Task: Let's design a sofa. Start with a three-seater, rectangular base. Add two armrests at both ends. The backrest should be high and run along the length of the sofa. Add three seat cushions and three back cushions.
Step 92:
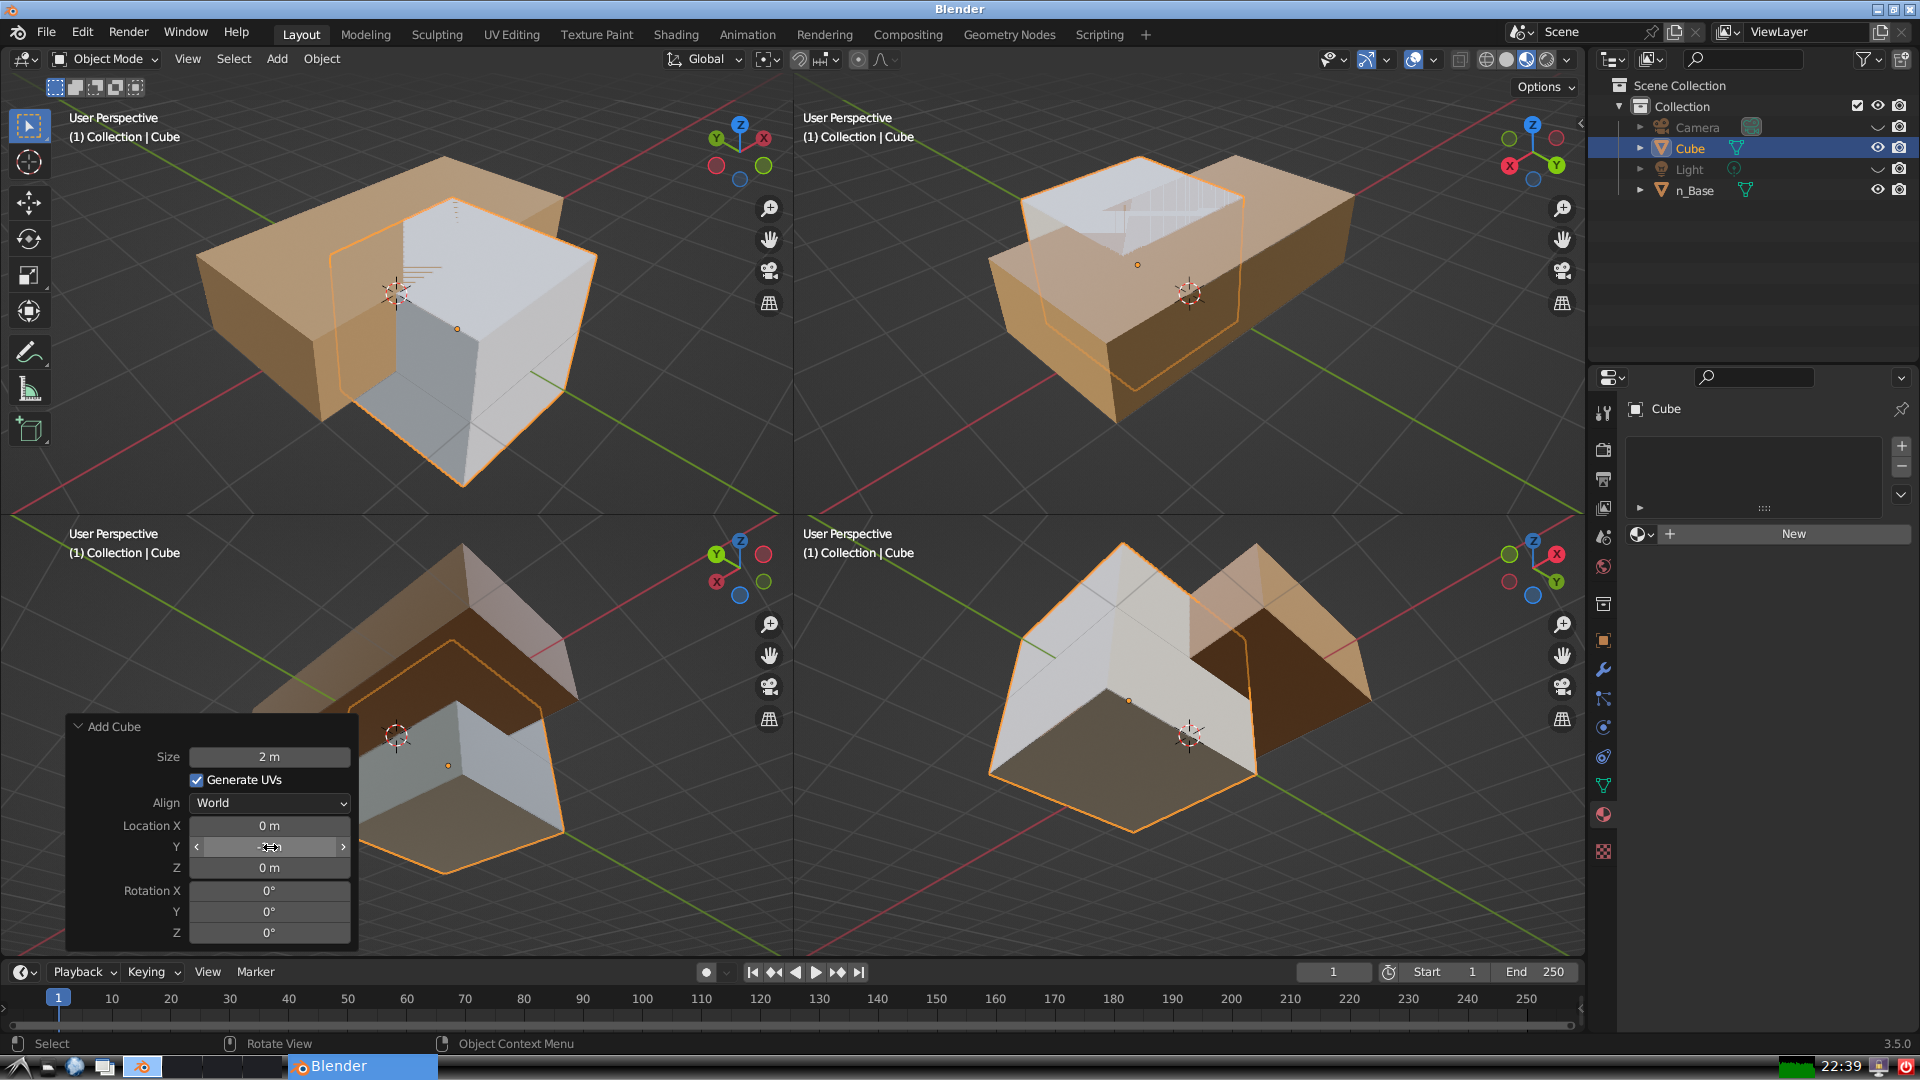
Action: {"mouse_move": [270, 867]}